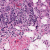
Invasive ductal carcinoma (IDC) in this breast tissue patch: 0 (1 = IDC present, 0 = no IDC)